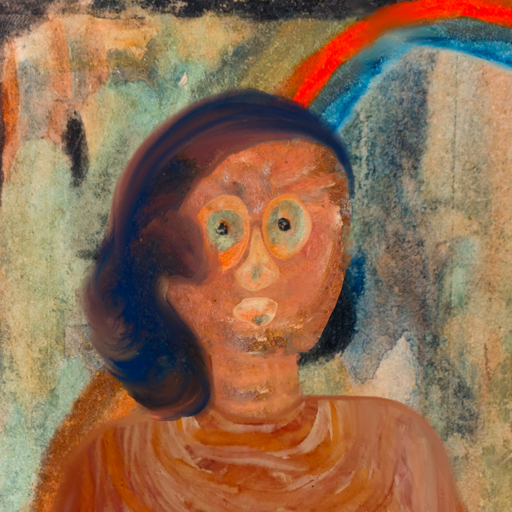
Background: Childish, Head And Neck Front: Boggyland, Face Front: Childish, Bust: Pious_Lady, Hair Front: Mother_And_Son_Son, Head Accessory: Blank, Second Necklace: Blank, Necklace: Blank, Baby: Blank